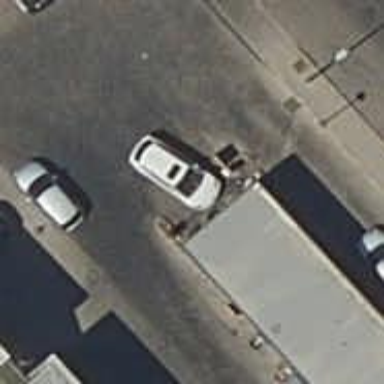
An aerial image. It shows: Car wash facility.